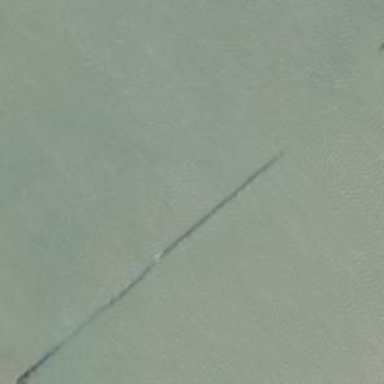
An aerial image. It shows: Breakwater structure.